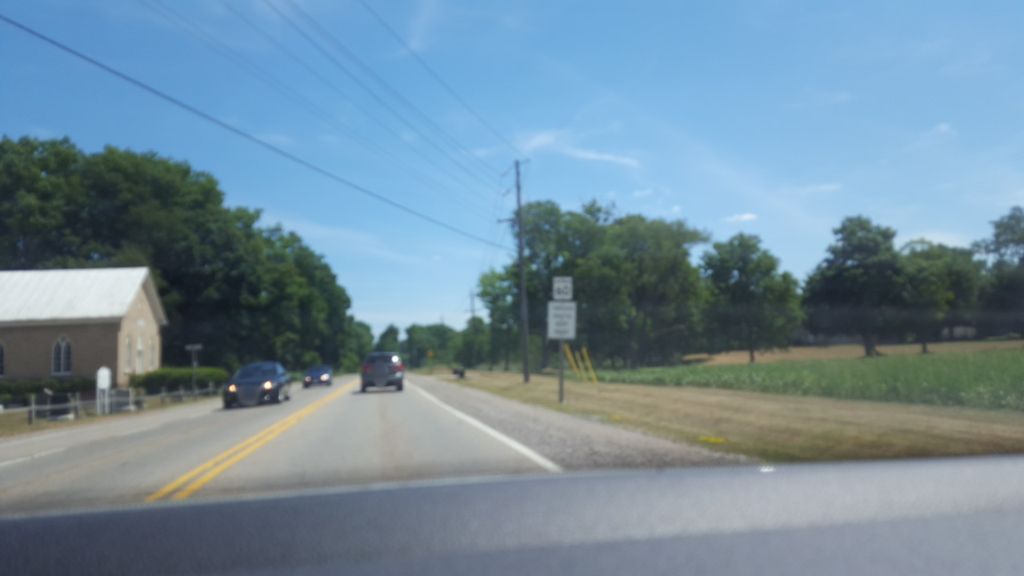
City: hamilton